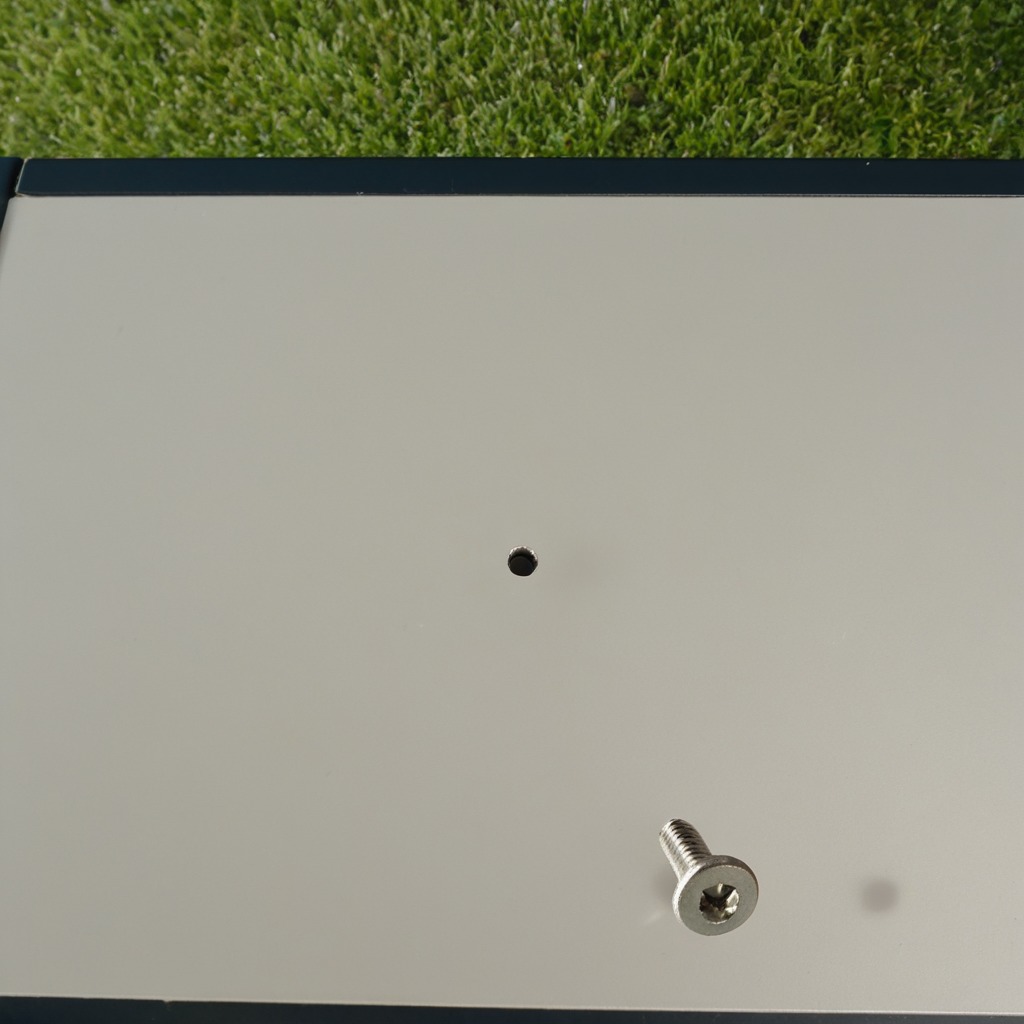
A metal screw is lying on the table.